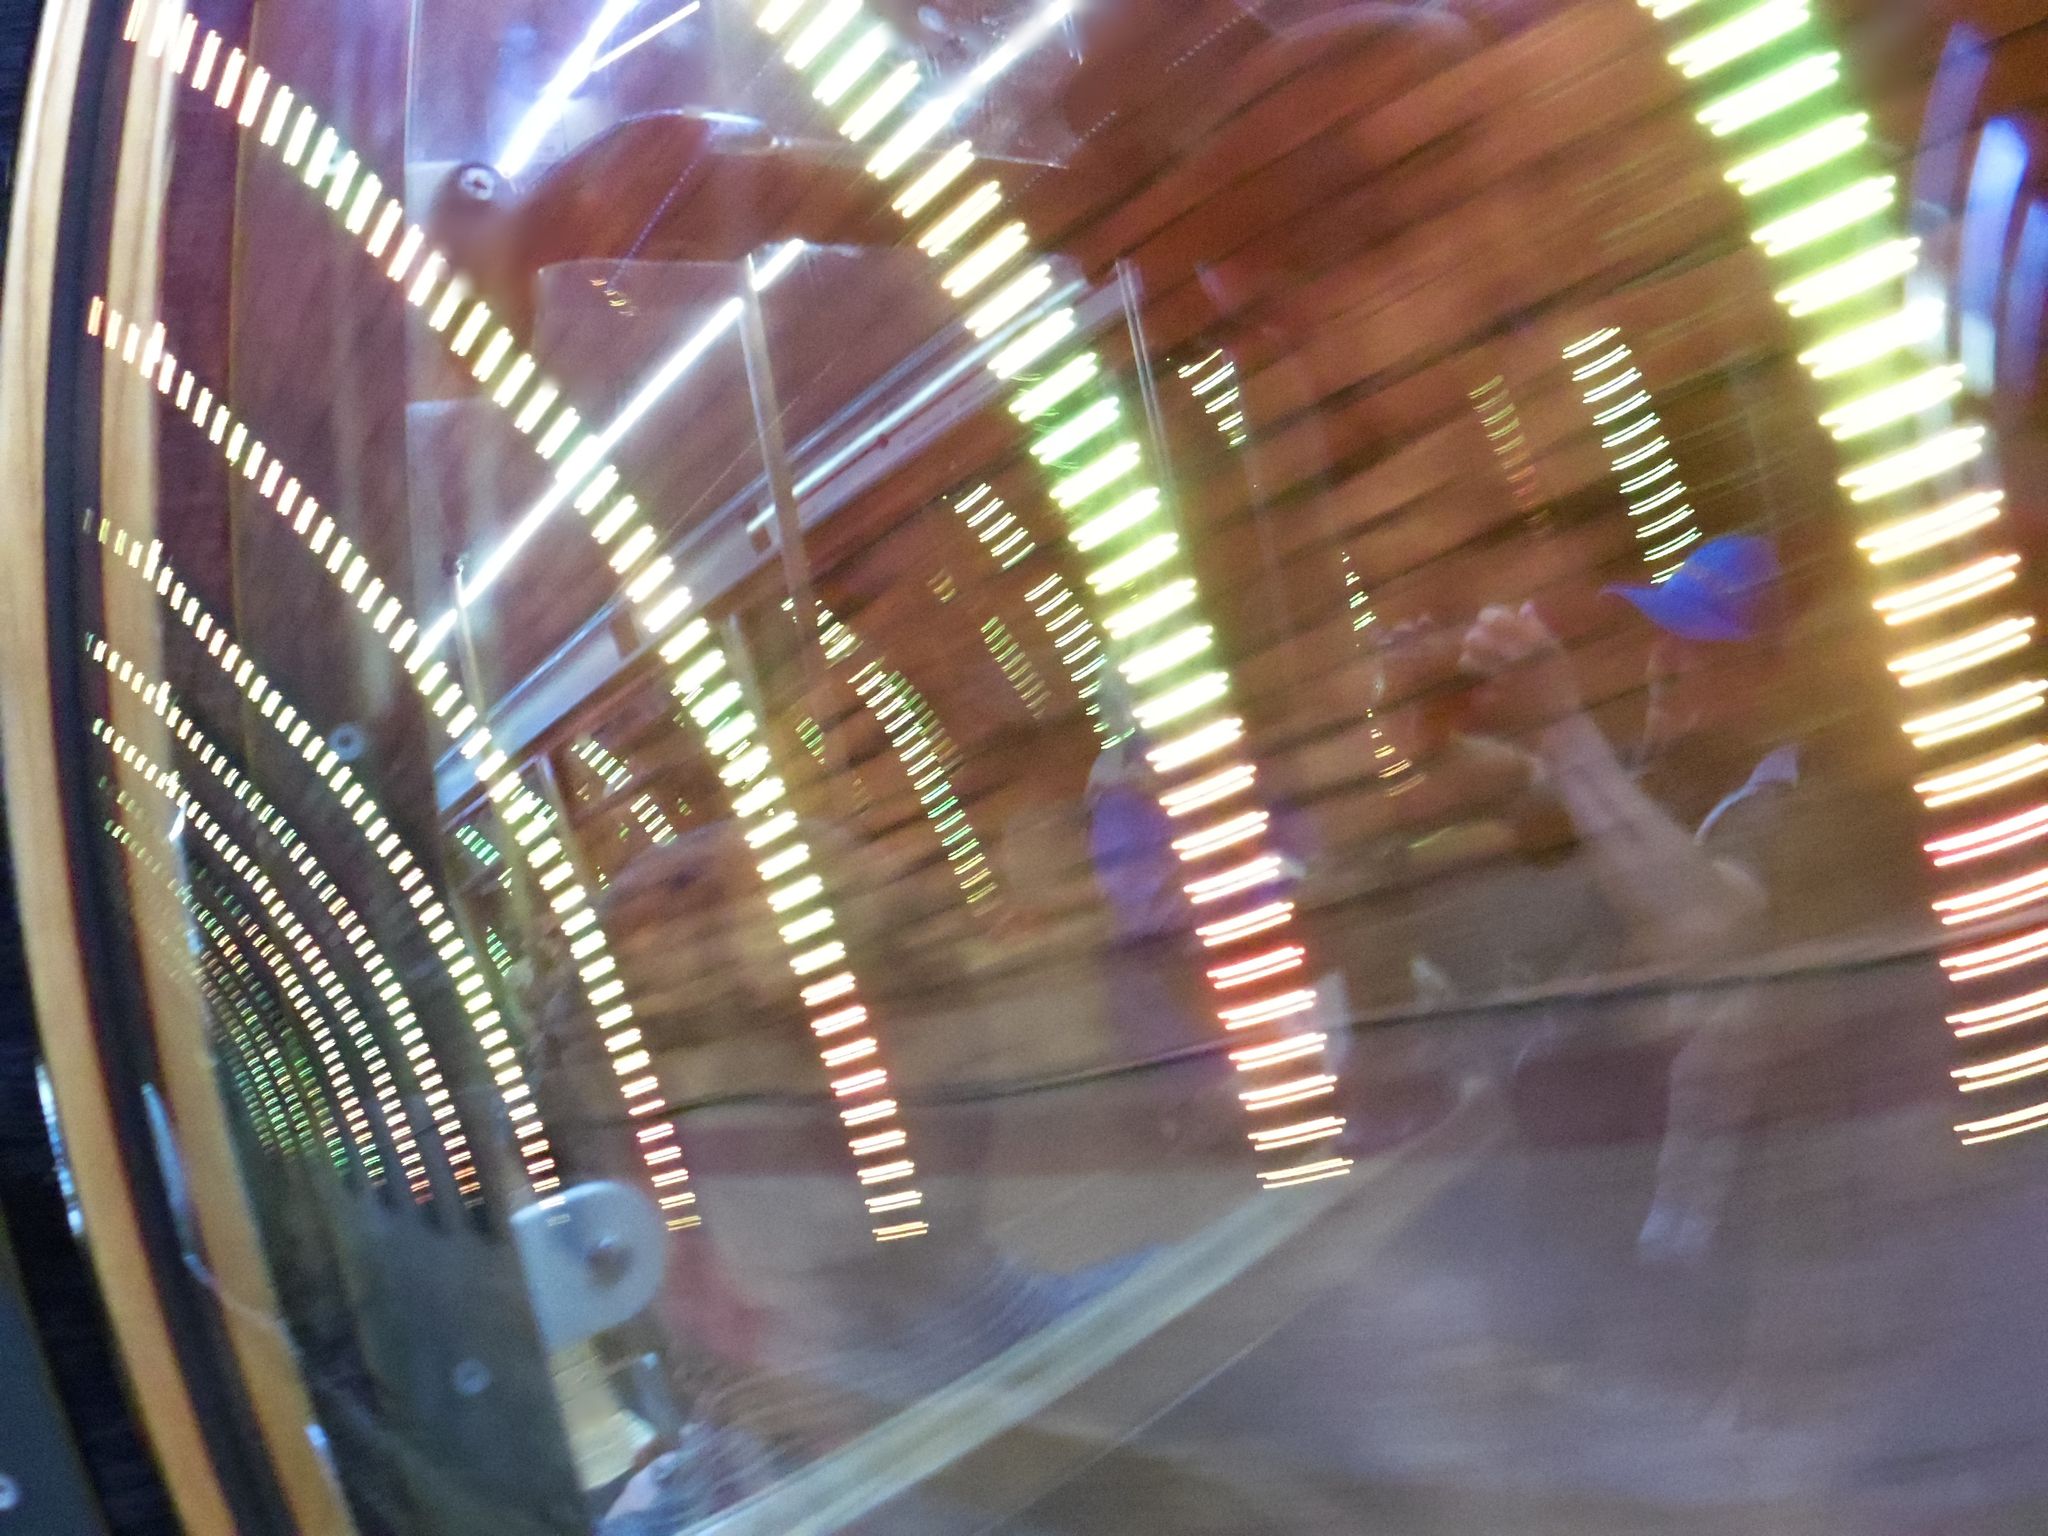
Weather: clear
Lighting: day
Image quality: slightly poor
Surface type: cycling surface
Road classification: steps, service, path
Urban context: urban centre
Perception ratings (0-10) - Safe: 5.65, Lively: 2.29, Beautiful: 8.24, Boring: 3.72, Depressing: 5.31, Wealthy: 6.51